Field crop: maize
Growth stage: 1
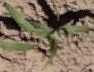
Species: maize